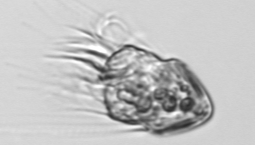
Label: Strombidium_inclinatum